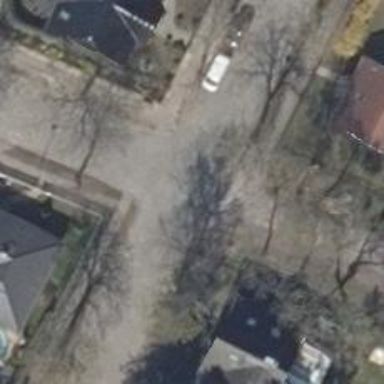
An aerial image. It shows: Residential road.